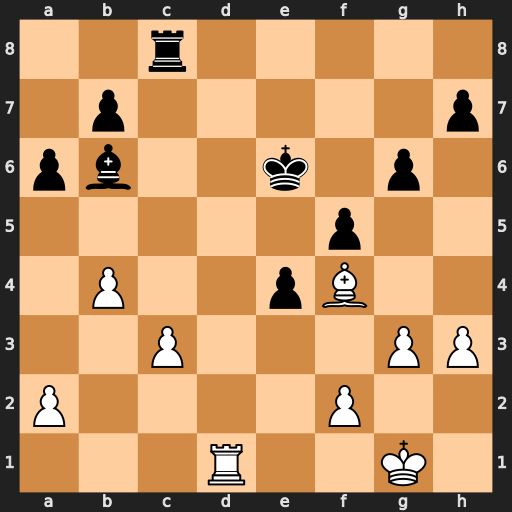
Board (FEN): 2r5/1p5p/pb2k1p1/5p2/1P2pB2/2P3PP/P4P2/3R2K1
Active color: w
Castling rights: -
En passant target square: -
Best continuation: Rd6+ Ke7 Rxb6